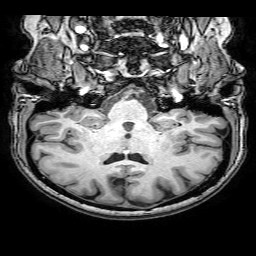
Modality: T1w
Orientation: sagittal
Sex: female
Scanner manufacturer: philips
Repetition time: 0.008157 s
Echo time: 0.00373 s